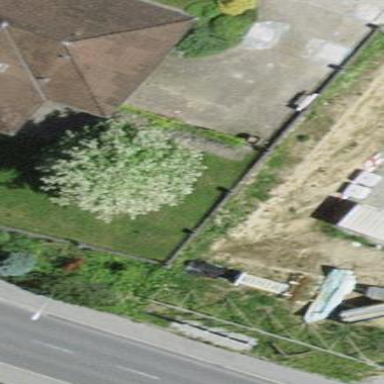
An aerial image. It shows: Garage.